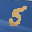
Label: 5